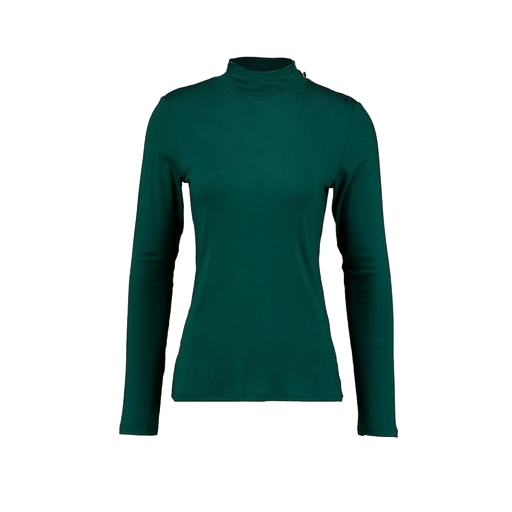
green polo-neck top, high-neck top, green skinny-fit stretch polo shirt, white background